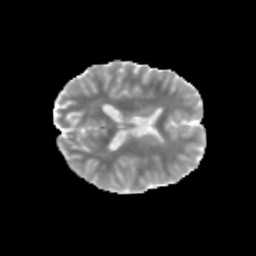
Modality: MD
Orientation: axial
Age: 12
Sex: female
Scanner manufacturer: siemens
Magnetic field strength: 3 T
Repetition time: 3.8 s
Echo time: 0.07 s